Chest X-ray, PA view. Patient: 26 years old, sex F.
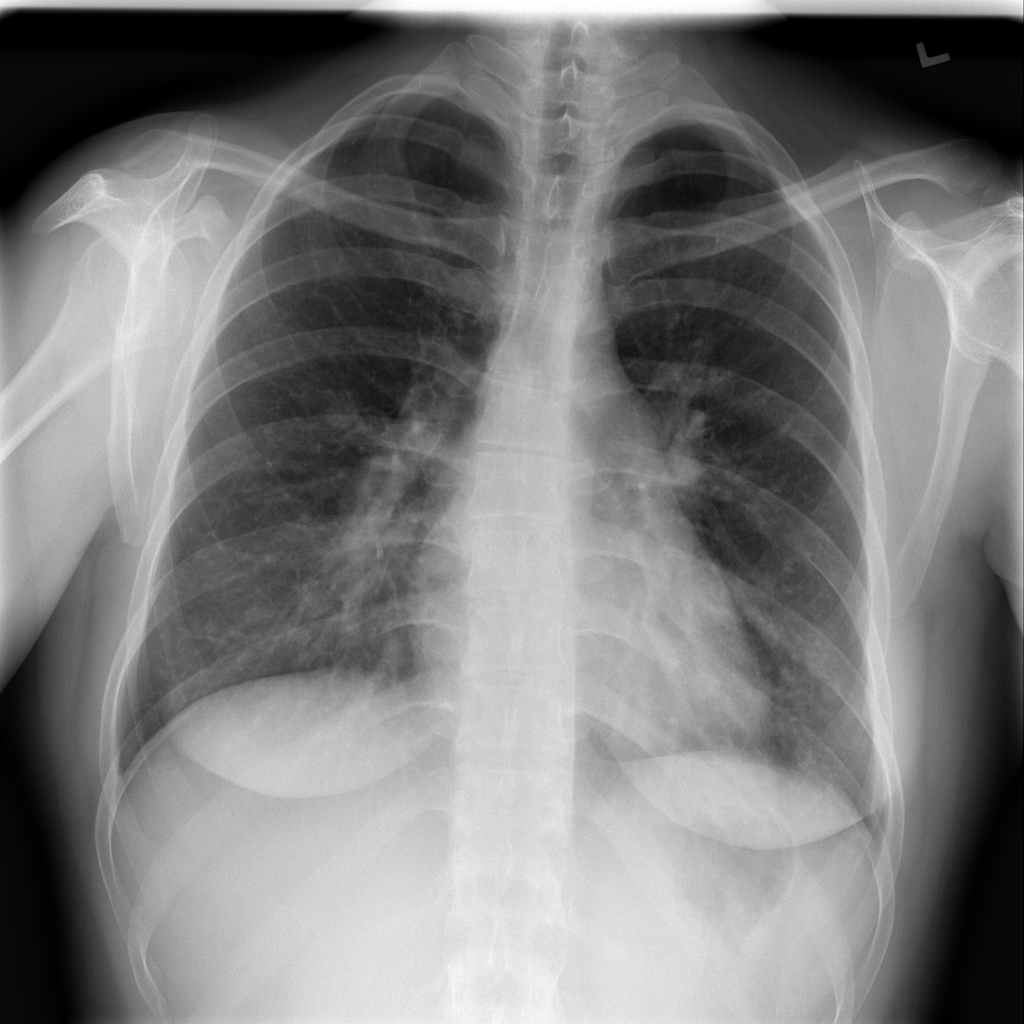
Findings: No Finding